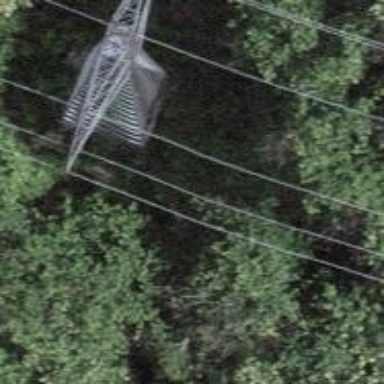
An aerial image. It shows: Power tower.